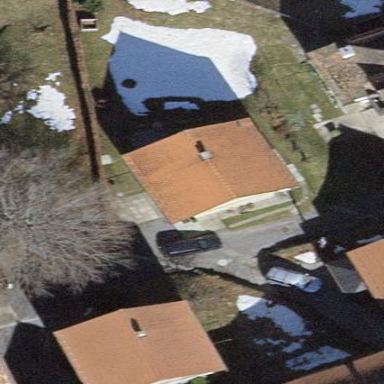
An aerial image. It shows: Residential building.